Question: I am trying to make a custom control for that inherits from ListView and one that inherits from ListViewItem. The appearance is fine. The problem is that when clicking on the parts of the control shown below, the item does not get selected - you have to click directly on the image. The text had the same problem with its margins (you could not click in the margins), but I added padding to them. I thought that adding the content inside of 'ContentPresenter.Content' would fix the problem, but it didn't.

Also, if I add this style to my resources, rather than in Generic.xaml, and remove the 'DefaultStyleKeyProperty.OverrideMetadata' method in 'NavigationListViewItem.cs', it does work correctly (not sure what's up there).
The code-behind for the custom controls do not have any addition code added into them. Here is the style in Generic.xaml:
'''
<Style TargetType="{x:Type ui:NavigationListViewItem}">
<Setter Property="HorizontalContentAlignment" Value="{Binding HorizontalContentAlignment, RelativeSource={RelativeSource AncestorType={x:Type ItemsControl}}}" />
<Setter Property="VerticalContentAlignment" Value="{Binding VerticalContentAlignment, RelativeSource={RelativeSource AncestorType={x:Type ItemsControl}}}" />
<Setter Property="Foreground" Value="White" />
<Setter Property="Template">
<Setter.Value>
<ControlTemplate TargetType="{x:Type ui:NavigationListViewItem}">
<Border x:Name="Bd" BorderBrush="{TemplateBinding BorderBrush}" BorderThickness="{TemplateBinding BorderThickness}" Background="{TemplateBinding Background}" Padding="{TemplateBinding Padding}" SnapsToDevicePixels="true">
<ContentPresenter HorizontalAlignment="{TemplateBinding HorizontalContentAlignment}" SnapsToDevicePixels="{TemplateBinding SnapsToDevicePixels}" VerticalAlignment="{TemplateBinding VerticalContentAlignment}">
<ContentPresenter.Content>
<StackPanel x:Name="itemPanel"
MaxWidth="{Binding RelativeSource={RelativeSource FindAncestor, AncestorType={x:Type ListView}}, Path=ActualWidth}"
VerticalAlignment="Center">
<Grid>
<Grid.ColumnDefinitions>
<ColumnDefinition Width="19" />
<ColumnDefinition Width="*"/>
</Grid.ColumnDefinitions>
<Grid.RowDefinitions>
<RowDefinition MinHeight="22" />
</Grid.RowDefinitions>
<ui:ColorableImage Grid.Column="0" Grid.Row="0" Source="arrow-right-white.png" Height="15" Width="15" />
<TextBlock Grid.Column="1" Grid.Row="0"
x:Name="itemText"
FontSize="14"
FontFamily="Segoe UI"
FontWeight="Bold"
TextWrapping="Wrap"
VerticalAlignment="Center"
HorizontalAlignment="Stretch"
Text="Text Text Text Text Text Text Text Text Text Text Text Text Text Text Text Text Text Text Text Text Text "
Padding="3,10,10,10" />
</Grid>
</StackPanel>
</ContentPresenter.Content>
</ContentPresenter>
</Border>
<ControlTemplate.Triggers>
<Trigger Property="IsSelected" Value="true">
<Setter Property="Background" TargetName="Bd" Value="{DynamicResource {x:Static SystemColors.HighlightBrushKey}}"/>
<Setter Property="Foreground" Value="{DynamicResource {x:Static SystemColors.HighlightTextBrushKey}}"/>
<Setter TargetName="itemText" Property="Foreground" Value="Red" />
</Trigger>
<MultiTrigger>
<MultiTrigger.Conditions>
<Condition Property="IsSelected" Value="true"/>
<Condition Property="Selector.IsSelectionActive" Value="false"/>
</MultiTrigger.Conditions>
<Setter Property="Background" TargetName="Bd" Value="{DynamicResource {x:Static SystemColors.InactiveSelectionHighlightBrushKey}}"/>
<Setter Property="Foreground" Value="{DynamicResource {x:Static SystemColors.InactiveSelectionHighlightTextBrushKey}}"/>
</MultiTrigger>
<Trigger Property="IsEnabled" Value="false">
<Setter Property="Foreground" Value="{DynamicResource {x:Static SystemColors.GrayTextBrushKey}}"/>
</Trigger>
</ControlTemplate.Triggers>
</ControlTemplate>
</Setter.Value>
</Setter>
</Style>
'''
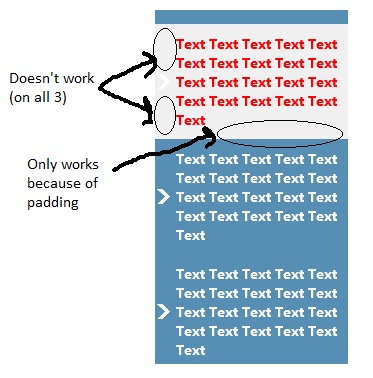
Answer: Your 'Border' background for 'NavigationListViewItem' is set to null by default and that won't react to mouse clicks. You need to initialize it to something, for example 'Transparent'
'''
<Style TargetType="{x:Type ui:NavigationListViewItem}">
<!-- other setters -->
<Setter Property="Foreground" Value="White" />
<Setter Property="Background" Value="Transparent" />
'''
also in your 'Trigger' which changes 'Background' you don't need to specify 'TargetName'. Since you already do 'TemplateBinding' you should be to change 'Background' directly on the item.
'''
<Trigger Property="IsSelected" Value="true">
<Setter Property="Background" Value="{DynamicResource {x:Static SystemColors.HighlightBrushKey}}"/>
<!-- other setters -->
</Trigger>
'''